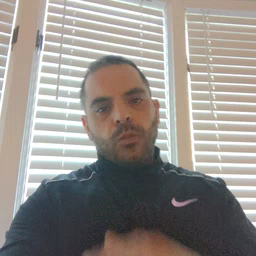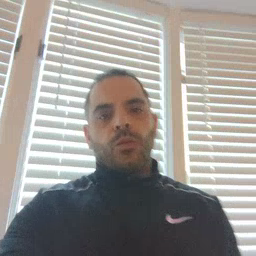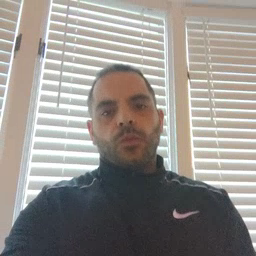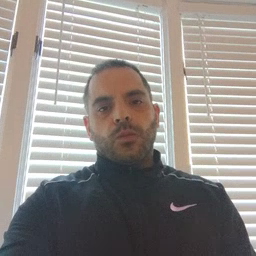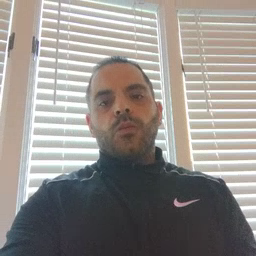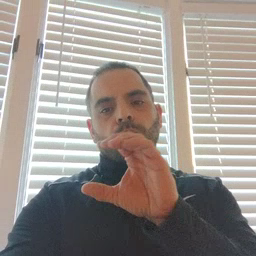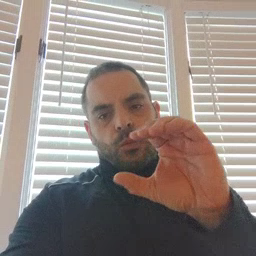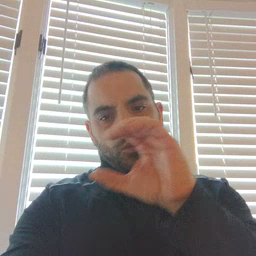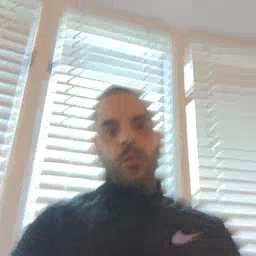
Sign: chocolate